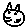
Label: cat